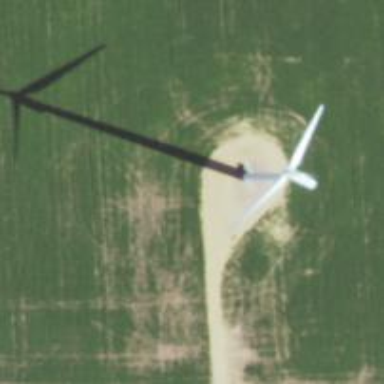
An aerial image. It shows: Wind turbine generator that utilizes wind as its source for generating electricity. It is of the horizontal axis type.